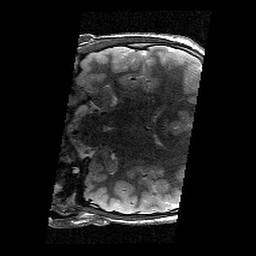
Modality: T2w
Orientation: coronal
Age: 12
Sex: male
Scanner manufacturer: siemens
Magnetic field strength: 3 T
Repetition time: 9.23 s
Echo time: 0.067 s